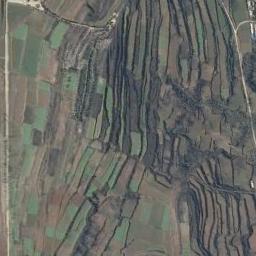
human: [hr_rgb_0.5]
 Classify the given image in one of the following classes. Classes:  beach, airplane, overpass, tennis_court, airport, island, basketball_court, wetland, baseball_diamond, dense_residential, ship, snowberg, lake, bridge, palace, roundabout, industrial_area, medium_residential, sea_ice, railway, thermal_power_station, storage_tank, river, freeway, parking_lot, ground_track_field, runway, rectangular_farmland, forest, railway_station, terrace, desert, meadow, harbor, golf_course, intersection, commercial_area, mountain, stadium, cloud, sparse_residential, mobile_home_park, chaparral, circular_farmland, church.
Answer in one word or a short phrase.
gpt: terrace